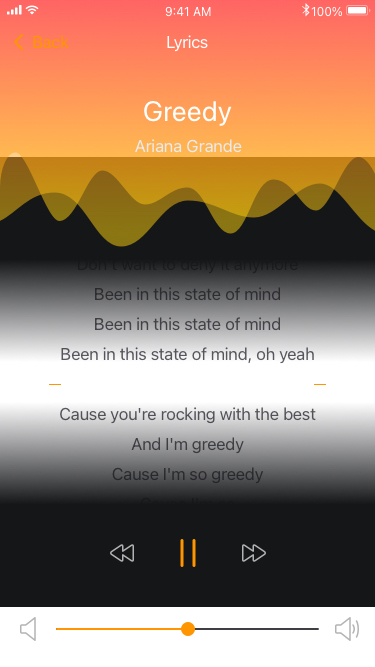
Text in this UI design:
knocking at your door
I know that I'm coming tonight
You know I'm coming tonight
Don't want to deny it anymore
Been in this state of mind
Been in this state of mind
Been in this state of mind, oh yeah
Baby, you got lucky
Cause you're rocking with the best
And I'm greedy
Cause I'm so greedy
Cause I'm so
I ain't talking money, I'm just physically obsessed
And I'm greedy
Ariana Grande
Greedy